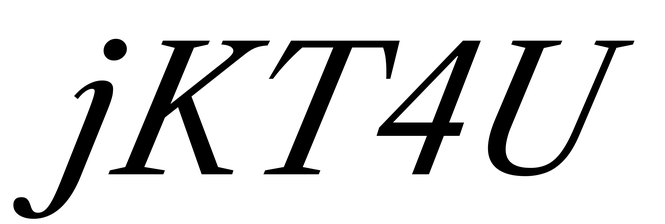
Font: LibreCaslonText-Italic_Italic